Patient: sex F, age 58
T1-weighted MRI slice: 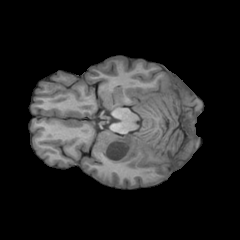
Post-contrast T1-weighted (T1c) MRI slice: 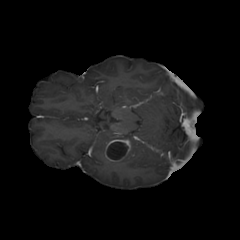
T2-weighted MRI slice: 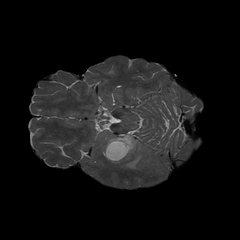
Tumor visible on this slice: yes
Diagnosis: Glioblastoma, IDH-wildtype
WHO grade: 4